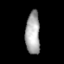
Tissue: lung
Cell type: Epithelial cells
Senescence score: 0.152
Nuclear area (px): 605
Mean DAPI intensity: 167.198